Question: I would like to know if its possible to draw a Arc on a graphics Panel using a gradient and how I would go about it.
My end goal would be to rotate the arc in a full circle so it would be similar to a rotating loading circle. However it is not a loading bar. It would be a background of a custom JButton.
Any suggestions to alternatives that would create a similar effect would be appreciated.
This is similar to what oi want to draw. Keep in mind that it will be "rotating"

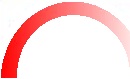
Answer:
'''
public class TestArc {
public static void main(String[] args) {
new TestArc();
}
public TestArc() {
EventQueue.invokeLater(new Runnable() {
@Override
public void run() {
try {
UIManager.setLookAndFeel(UIManager.getSystemLookAndFeelClassName());
} catch (ClassNotFoundException | InstantiationException | IllegalAccessException | UnsupportedLookAndFeelException ex) {
}
JFrame frame = new JFrame("Test");
frame.setDefaultCloseOperation(JFrame.EXIT_ON_CLOSE);
frame.setLayout(new BorderLayout());
frame.add(new TestPane());
frame.pack();
frame.setLocationRelativeTo(null);
frame.setVisible(true);
}
});
}
public class TestPane extends JPanel {
public TestPane() {
}
@Override
public Dimension getPreferredSize() {
return new Dimension(200, 200);
}
@Override
protected void paintComponent(Graphics g) {
super.paintComponent(g);
Graphics2D g2d = (Graphics2D) g.create();
int radius = Math.min(getWidth(), getHeight());
int x = (getWidth() - radius) / 2;
int y = (getHeight() - radius) / 2;
RadialGradientPaint rgp = new RadialGradientPaint(
new Point(getWidth() / 2, getHeight() / 2),
radius,
new float[]{0f, 1f},
new Color[]{Color.RED, Color.YELLOW}
);
g2d.setPaint(rgp);
g2d.fill(new Arc2D.Float(x, y, radius, radius, 0, 45, Arc2D.PIE));
g2d.dispose();
}
}
}
'''
You might like to have a look at <URL> for more info
So you want a conical fill effect then...
The implementation I have comes from <URL>
Now. I had issues with the angles as it appears that 0 starts at the top point (not the left) and it doesn't like negative angles...you might have better luck, but what I did was create a basic buffer at a position I could easily get working and then rotate the graphics context using an 'AffineTransformation'...

'''
public class TestArc {
public static void main(String[] args) {
new TestArc();
}
public TestArc() {
EventQueue.invokeLater(new Runnable() {
@Override
public void run() {
try {
UIManager.setLookAndFeel(UIManager.getSystemLookAndFeelClassName());
} catch (ClassNotFoundException | InstantiationException | IllegalAccessException | UnsupportedLookAndFeelException ex) {
}
JFrame frame = new JFrame("Test");
frame.setDefaultCloseOperation(JFrame.EXIT_ON_CLOSE);
frame.setLayout(new BorderLayout());
frame.add(new TestPane());
frame.pack();
frame.setLocationRelativeTo(null);
frame.setVisible(true);
}
});
}
public class TestPane extends JPanel {
private float angle = 0;
private float extent = 270;
private BufferedImage buffer;
public TestPane() {
Timer timer = new Timer(125, new ActionListener() {
@Override
public void actionPerformed(ActionEvent e) {
angle -= 5;
if (angle > 360) {
angle = 0;
}
repaint();
}
});
timer.setRepeats(true);
timer.setCoalesce(false);
timer.start();
}
@Override
public Dimension getPreferredSize() {
return new Dimension(200, 200);
}
protected BufferedImage getBuffer() {
if (buffer == null) {
int radius = Math.min(getWidth(), getHeight());
int x = (getWidth() - radius) / 2;
int y = (getHeight() - radius) / 2;
buffer = new BufferedImage(radius, radius, BufferedImage.TYPE_INT_ARGB);
Graphics2D g2d = buffer.createGraphics();
g2d.setRenderingHint(RenderingHints.KEY_ANTIALIASING, RenderingHints.VALUE_ANTIALIAS_ON);
float startAngle = 0;
Color start = new Color(0, 128, 0, 128);
Color end = new Color(0, 128, 0, 0);
ConicalGradientPaint rgp = new ConicalGradientPaint(
true,
new Point(getWidth() / 2, getHeight() / 2),
0.5f,
new float[]{startAngle, extent},
new Color[]{start, end});
g2d.setPaint(rgp);
g2d.fill(new Arc2D.Float(x, y, radius, radius, startAngle + 90, -extent, Arc2D.PIE));
// g2d.fill(new Ellipse2D.Float(0, 0, radius, radius));
g2d.dispose();
g2d.dispose();
}
return buffer;
}
protected void paintComponent(Graphics g) {
super.paintComponent(g);
Graphics2D g2d = (Graphics2D) g.create();
g2d.setRenderingHint(RenderingHints.KEY_ANTIALIASING, RenderingHints.VALUE_ANTIALIAS_ON);
int radius = Math.min(getWidth(), getHeight());
int x = (getWidth()) / 2;
int y = (getHeight()) / 2;
BufferedImage buffer = getBuffer();
g2d.setTransform(AffineTransform.getRotateInstance(Math.toRadians(angle), x, y));
x = (getWidth() - buffer.getWidth()) / 2;
y = (getHeight() - buffer.getHeight()) / 2;
g2d.drawImage(buffer, x, y, this);
g2d.dispose();
}
}
public final class ConicalGradientPaint implements java.awt.Paint {
private final java.awt.geom.Point2D CENTER;
private final double[] FRACTION_ANGLES;
private final double[] RED_STEP_LOOKUP;
private final double[] GREEN_STEP_LOOKUP;
private final double[] BLUE_STEP_LOOKUP;
private final double[] ALPHA_STEP_LOOKUP;
private final java.awt.Color[] COLORS;
private static final float INT_TO_FLOAT_CONST = 1f / 255f;
/**
* Standard constructor which takes the FRACTIONS in values from 0.0f to
* 1.0f
*
* @param CENTER
* @param GIVEN_FRACTIONS
* @param GIVEN_COLORS
* @throws IllegalArgumentException
*/
public ConicalGradientPaint(final java.awt.geom.Point2D CENTER, final float[] GIVEN_FRACTIONS, final java.awt.Color[] GIVEN_COLORS) throws IllegalArgumentException {
this(false, CENTER, 0.0f, GIVEN_FRACTIONS, GIVEN_COLORS);
}
/**
* Enhanced constructor which takes the FRACTIONS in degress from 0.0f to
* 360.0f and also an GIVEN_OFFSET in degrees around the rotation CENTER
*
* @param USE_DEGREES
* @param CENTER
* @param GIVEN_OFFSET
* @param GIVEN_FRACTIONS
* @param GIVEN_COLORS
* @throws IllegalArgumentException
*/
public ConicalGradientPaint(final boolean USE_DEGREES, final java.awt.geom.Point2D CENTER, final float GIVEN_OFFSET, final float[] GIVEN_FRACTIONS, final java.awt.Color[] GIVEN_COLORS) throws IllegalArgumentException {
// Check that fractions and colors are of the same size
if (GIVEN_FRACTIONS.length != GIVEN_COLORS.length) {
throw new IllegalArgumentException("Fractions and colors must be equal in size");
}
final java.util.ArrayList<Float> FRACTION_LIST = new java.util.ArrayList<Float>(GIVEN_FRACTIONS.length);
final float OFFSET;
if (USE_DEGREES) {
final double DEG_FRACTION = 1f / 360f;
if (Double.compare((GIVEN_OFFSET * DEG_FRACTION), -0.5) == 0) {
OFFSET = -0.5f;
} else if (Double.compare((GIVEN_OFFSET * DEG_FRACTION), 0.5) == 0) {
OFFSET = 0.5f;
} else {
OFFSET = (float) (GIVEN_OFFSET * DEG_FRACTION);
}
for (float fraction : GIVEN_FRACTIONS) {
FRACTION_LIST.add((float) (fraction * DEG_FRACTION));
}
} else {
// Now it seems to work with rotation of 0.5f, below is the old code to correct the problem
// if (GIVEN_OFFSET == -0.5)
// {
// // This is needed because of problems in the creation of the Raster
// // with a angle offset of exactly -0.5
// OFFSET = -0.49999f;
// }
// else if (GIVEN_OFFSET == 0.5)
// {
// // This is needed because of problems in the creation of the Raster
// // with a angle offset of exactly +0.5
// OFFSET = 0.499999f;
// }
// else
{
OFFSET = GIVEN_OFFSET;
}
for (float fraction : GIVEN_FRACTIONS) {
FRACTION_LIST.add(fraction);
}
}
// Check for valid offset
if (OFFSET > 0.5f || OFFSET < -0.5f) {
throw new IllegalArgumentException("Offset has to be in the range of -0.5 to 0.5");
}
// Adjust fractions and colors array in the case where startvalue != 0.0f and/or endvalue != 1.0f
final java.util.List<java.awt.Color> COLOR_LIST = new java.util.ArrayList<java.awt.Color>(GIVEN_COLORS.length);
COLOR_LIST.addAll(java.util.Arrays.asList(GIVEN_COLORS));
// Assure that fractions start with 0.0f
if (FRACTION_LIST.get(0) != 0.0f) {
FRACTION_LIST.add(0, 0.0f);
final java.awt.Color TMP_COLOR = COLOR_LIST.get(0);
COLOR_LIST.add(0, TMP_COLOR);
}
// Assure that fractions end with 1.0f
if (FRACTION_LIST.get(FRACTION_LIST.size() - 1) != 1.0f) {
FRACTION_LIST.add(1.0f);
COLOR_LIST.add(GIVEN_COLORS[0]);
}
// Recalculate the fractions and colors with the given offset
final java.util.Map<Float, java.awt.Color> FRACTION_COLORS = recalculate(FRACTION_LIST, COLOR_LIST, OFFSET);
// Clear the original FRACTION_LIST and COLOR_LIST
FRACTION_LIST.clear();
COLOR_LIST.clear();
// Sort the hashmap by fraction and add the values to the FRACION_LIST and COLOR_LIST
final java.util.SortedSet<Float> SORTED_FRACTIONS = new java.util.TreeSet<Float>(FRACTION_COLORS.keySet());
final java.util.Iterator<Float> ITERATOR = SORTED_FRACTIONS.iterator();
while (ITERATOR.hasNext()) {
final float CURRENT_FRACTION = ITERATOR.next();
FRACTION_LIST.add(CURRENT_FRACTION);
COLOR_LIST.add(FRACTION_COLORS.get(CURRENT_FRACTION));
}
// Set the values
this.CENTER = CENTER;
COLORS = COLOR_LIST.toArray(new java.awt.Color[]{});
// Prepare lookup table for the angles of each fraction
final int MAX_FRACTIONS = FRACTION_LIST.size();
this.FRACTION_ANGLES = new double[MAX_FRACTIONS];
for (int i = 0; i < MAX_FRACTIONS; i++) {
FRACTION_ANGLES[i] = FRACTION_LIST.get(i) * 360;
}
// Prepare lookup tables for the color stepsize of each color
RED_STEP_LOOKUP = new double[COLORS.length];
GREEN_STEP_LOOKUP = new double[COLORS.length];
BLUE_STEP_LOOKUP = new double[COLORS.length];
ALPHA_STEP_LOOKUP = new double[COLORS.length];
for (int i = 0; i < (COLORS.length - 1); i++) {
RED_STEP_LOOKUP[i] = ((COLORS[i + 1].getRed() - COLORS[i].getRed()) * INT_TO_FLOAT_CONST) / (FRACTION_ANGLES[i + 1] - FRACTION_ANGLES[i]);
GREEN_STEP_LOOKUP[i] = ((COLORS[i + 1].getGreen() - COLORS[i].getGreen()) * INT_TO_FLOAT_CONST) / (FRACTION_ANGLES[i + 1] - FRACTION_ANGLES[i]);
BLUE_STEP_LOOKUP[i] = ((COLORS[i + 1].getBlue() - COLORS[i].getBlue()) * INT_TO_FLOAT_CONST) / (FRACTION_ANGLES[i + 1] - FRACTION_ANGLES[i]);
ALPHA_STEP_LOOKUP[i] = ((COLORS[i + 1].getAlpha() - COLORS[i].getAlpha()) * INT_TO_FLOAT_CONST) / (FRACTION_ANGLES[i + 1] - FRACTION_ANGLES[i]);
}
}
/**
* Recalculates the fractions in the FRACTION_LIST and their associated
* colors in the COLOR_LIST with a given OFFSET. Because the conical
* gradients always starts with 0 at the top and clockwise direction you
* could rotate the defined conical gradient from -180 to 180 degrees which
* equals values from -0.5 to +0.5
*
* @param FRACTION_LIST
* @param COLOR_LIST
* @param OFFSET
* @return Hashmap that contains the recalculated fractions and colors after
* a given rotation
*/
private java.util.HashMap<Float, java.awt.Color> recalculate(final java.util.List<Float> FRACTION_LIST, final java.util.List<java.awt.Color> COLOR_LIST, final float OFFSET) {
// Recalculate the fractions and colors with the given offset
final int MAX_FRACTIONS = FRACTION_LIST.size();
final java.util.HashMap<Float, java.awt.Color> FRACTION_COLORS = new java.util.HashMap<Float, java.awt.Color>(MAX_FRACTIONS);
for (int i = 0; i < MAX_FRACTIONS; i++) {
// Add offset to fraction
final float TMP_FRACTION = FRACTION_LIST.get(i) + OFFSET;
// Color related to current fraction
final java.awt.Color TMP_COLOR = COLOR_LIST.get(i);
// Check each fraction for limits (0...1)
if (TMP_FRACTION <= 0) {
FRACTION_COLORS.put(1.0f + TMP_FRACTION + 0.0001f, TMP_COLOR);
final float NEXT_FRACTION;
final java.awt.Color NEXT_COLOR;
if (i < MAX_FRACTIONS - 1) {
NEXT_FRACTION = FRACTION_LIST.get(i + 1) + OFFSET;
NEXT_COLOR = COLOR_LIST.get(i + 1);
} else {
NEXT_FRACTION = 1 - FRACTION_LIST.get(0) + OFFSET;
NEXT_COLOR = COLOR_LIST.get(0);
}
if (NEXT_FRACTION > 0) {
final java.awt.Color NEW_FRACTION_COLOR = getColorFromFraction(TMP_COLOR, NEXT_COLOR, (int) ((NEXT_FRACTION - TMP_FRACTION) * 10000), (int) ((-TMP_FRACTION) * 10000));
FRACTION_COLORS.put(0.0f, NEW_FRACTION_COLOR);
FRACTION_COLORS.put(1.0f, NEW_FRACTION_COLOR);
}
} else if (TMP_FRACTION >= 1) {
FRACTION_COLORS.put(TMP_FRACTION - 1.0f - 0.0001f, TMP_COLOR);
final float PREVIOUS_FRACTION;
final java.awt.Color PREVIOUS_COLOR;
if (i > 0) {
PREVIOUS_FRACTION = FRACTION_LIST.get(i - 1) + OFFSET;
PREVIOUS_COLOR = COLOR_LIST.get(i - 1);
} else {
PREVIOUS_FRACTION = FRACTION_LIST.get(MAX_FRACTIONS - 1) + OFFSET;
PREVIOUS_COLOR = COLOR_LIST.get(MAX_FRACTIONS - 1);
}
if (PREVIOUS_FRACTION < 1) {
final java.awt.Color NEW_FRACTION_COLOR = getColorFromFraction(TMP_COLOR, PREVIOUS_COLOR, (int) ((TMP_FRACTION - PREVIOUS_FRACTION) * 10000), (int) (TMP_FRACTION - 1.0f) * 10000);
FRACTION_COLORS.put(1.0f, NEW_FRACTION_COLOR);
FRACTION_COLORS.put(0.0f, NEW_FRACTION_COLOR);
}
} else {
FRACTION_COLORS.put(TMP_FRACTION, TMP_COLOR);
}
}
// Clear the original FRACTION_LIST and COLOR_LIST
FRACTION_LIST.clear();
COLOR_LIST.clear();
return FRACTION_COLORS;
}
/**
* With the START_COLOR at the beginning and the DESTINATION_COLOR at the
* end of the given RANGE the method will calculate and return the color
* that equals the given VALUE. e.g. a START_COLOR of BLACK (R:0, G:0, B:0,
* A:255) and a DESTINATION_COLOR of WHITE(R:255, G:255, B:255, A:255) with
* a given RANGE of 100 and a given VALUE of 50 will return the color that
* is exactly in the middle of the gradient between black and white which is
* gray(R:128, G:128, B:128, A:255) So this method is really useful to
* calculate colors in gradients between two given colors.
*
* @param START_COLOR
* @param DESTINATION_COLOR
* @param RANGE
* @param VALUE
* @return Color calculated from a range of values by given value
*/
public java.awt.Color getColorFromFraction(final java.awt.Color START_COLOR, final java.awt.Color DESTINATION_COLOR, final int RANGE, final int VALUE) {
final float SOURCE_RED = START_COLOR.getRed() * INT_TO_FLOAT_CONST;
final float SOURCE_GREEN = START_COLOR.getGreen() * INT_TO_FLOAT_CONST;
final float SOURCE_BLUE = START_COLOR.getBlue() * INT_TO_FLOAT_CONST;
final float SOURCE_ALPHA = START_COLOR.getAlpha() * INT_TO_FLOAT_CONST;
final float DESTINATION_RED = DESTINATION_COLOR.getRed() * INT_TO_FLOAT_CONST;
final float DESTINATION_GREEN = DESTINATION_COLOR.getGreen() * INT_TO_FLOAT_CONST;
final float DESTINATION_BLUE = DESTINATION_COLOR.getBlue() * INT_TO_FLOAT_CONST;
final float DESTINATION_ALPHA = DESTINATION_COLOR.getAlpha() * INT_TO_FLOAT_CONST;
final float RED_DELTA = DESTINATION_RED - SOURCE_RED;
final float GREEN_DELTA = DESTINATION_GREEN - SOURCE_GREEN;
final float BLUE_DELTA = DESTINATION_BLUE - SOURCE_BLUE;
final float ALPHA_DELTA = DESTINATION_ALPHA - SOURCE_ALPHA;
final float RED_FRACTION = RED_DELTA / RANGE;
final float GREEN_FRACTION = GREEN_DELTA / RANGE;
final float BLUE_FRACTION = BLUE_DELTA / RANGE;
final float ALPHA_FRACTION = ALPHA_DELTA / RANGE;
//System.out.println(DISTANCE + " " + CURRENT_FRACTION);
return new java.awt.Color(SOURCE_RED + RED_FRACTION * VALUE, SOURCE_GREEN + GREEN_FRACTION * VALUE, SOURCE_BLUE + BLUE_FRACTION * VALUE, SOURCE_ALPHA + ALPHA_FRACTION * VALUE);
}
@Override
public java.awt.PaintContext createContext(final java.awt.image.ColorModel COLOR_MODEL, final java.awt.Rectangle DEVICE_BOUNDS, final java.awt.geom.Rectangle2D USER_BOUNDS, final java.awt.geom.AffineTransform TRANSFORM, final java.awt.RenderingHints HINTS) {
final java.awt.geom.Point2D TRANSFORMED_CENTER = TRANSFORM.transform(CENTER, null);
return new ConicalGradientPaintContext(TRANSFORMED_CENTER);
}
@Override
public int getTransparency() {
return java.awt.Transparency.TRANSLUCENT;
}
private final class ConicalGradientPaintContext implements java.awt.PaintContext {
final private java.awt.geom.Point2D CENTER;
public ConicalGradientPaintContext(final java.awt.geom.Point2D CENTER) {
this.CENTER = new java.awt.geom.Point2D.Double(CENTER.getX(), CENTER.getY());
}
@Override
public void dispose() {
}
@Override
public java.awt.image.ColorModel getColorModel() {
return java.awt.image.ColorModel.getRGBdefault();
}
@Override
public java.awt.image.Raster getRaster(final int X, final int Y, final int TILE_WIDTH, final int TILE_HEIGHT) {
final double ROTATION_CENTER_X = -X + CENTER.getX();
final double ROTATION_CENTER_Y = -Y + CENTER.getY();
final int MAX = FRACTION_ANGLES.length;
// Create raster for given colormodel
final java.awt.image.WritableRaster RASTER = getColorModel().createCompatibleWritableRaster(TILE_WIDTH, TILE_HEIGHT);
// Create data array with place for red, green, blue and alpha values
int[] data = new int[(TILE_WIDTH * TILE_HEIGHT * 4)];
double dx;
double dy;
double distance;
double angle;
double currentRed = 0;
double currentGreen = 0;
double currentBlue = 0;
double currentAlpha = 0;
for (int py = 0; py < TILE_HEIGHT; py++) {
for (int px = 0; px < TILE_WIDTH; px++) {
// Calculate the distance between the current position and the rotation angle
dx = px - ROTATION_CENTER_X;
dy = py - ROTATION_CENTER_Y;
distance = Math.sqrt(dx * dx + dy * dy);
// Avoid division by zero
if (distance == 0) {
distance = 1;
}
// 0 degree on top
angle = Math.abs(Math.toDegrees(Math.acos(dx / distance)));
if (dx >= 0 && dy <= 0) {
angle = 90.0 - angle;
} else if (dx >= 0 && dy >= 0) {
angle += 90.0;
} else if (dx <= 0 && dy >= 0) {
angle += 90.0;
} else if (dx <= 0 && dy <= 0) {
angle = 450.0 - angle;
}
// Check for each angle in fractionAngles array
for (int i = 0; i < (MAX - 1); i++) {
if ((angle >= FRACTION_ANGLES[i])) {
currentRed = COLORS[i].getRed() * INT_TO_FLOAT_CONST + (angle - FRACTION_ANGLES[i]) * RED_STEP_LOOKUP[i];
currentGreen = COLORS[i].getGreen() * INT_TO_FLOAT_CONST + (angle - FRACTION_ANGLES[i]) * GREEN_STEP_LOOKUP[i];
currentBlue = COLORS[i].getBlue() * INT_TO_FLOAT_CONST + (angle - FRACTION_ANGLES[i]) * BLUE_STEP_LOOKUP[i];
currentAlpha = COLORS[i].getAlpha() * INT_TO_FLOAT_CONST + (angle - FRACTION_ANGLES[i]) * ALPHA_STEP_LOOKUP[i];
continue;
}
}
// Fill data array with calculated color values
final int BASE = (py * TILE_WIDTH + px) * 4;
data[BASE + 0] = (int) (currentRed * 255);
data[BASE + 1] = (int) (currentGreen * 255);
data[BASE + 2] = (int) (currentBlue * 255);
data[BASE + 3] = (int) (currentAlpha * 255);
}
}
// Fill the raster with the data
RASTER.setPixels(0, 0, TILE_WIDTH, TILE_HEIGHT, data);
return RASTER;
}
}
}
}
'''